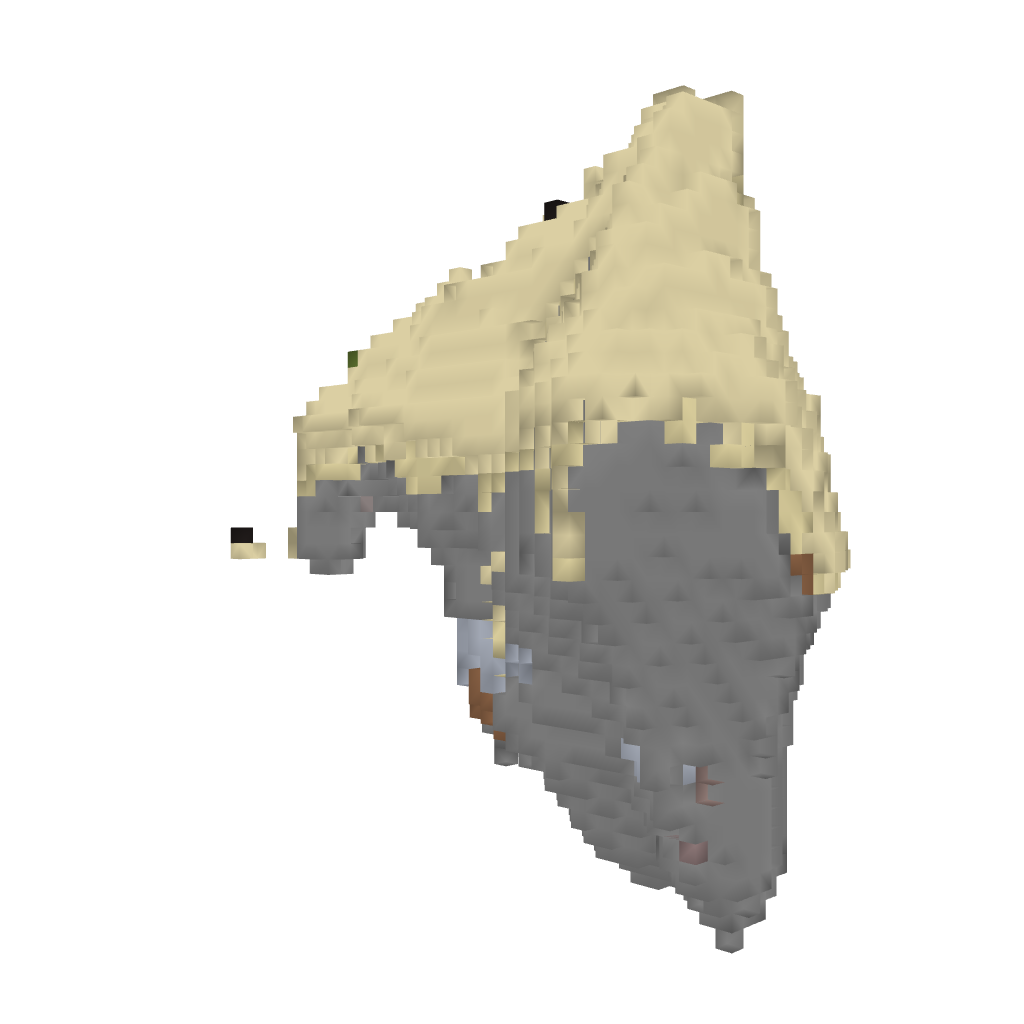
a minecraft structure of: Floating Island: Desert Hill